Aerial crown-view tile of a tropical tree (Barro Colorado Island, Panama), acquired 20240813:
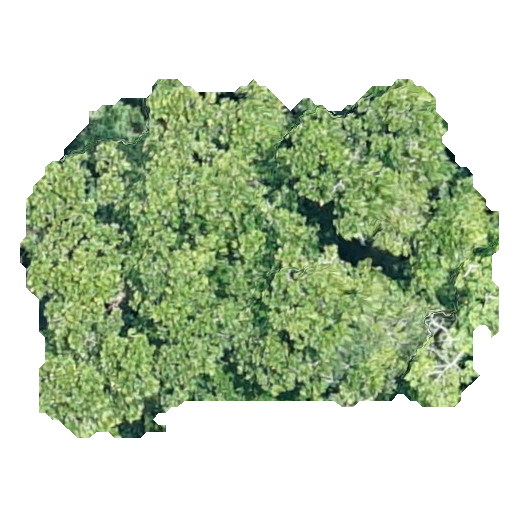
Species: Anacardium excelsum
GBIF accepted scientific name: Anacardium excelsum
Crown area: 203.398 m²